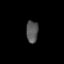
Tissue: lung
Cell type: T cells
Senescence score: 0.2183
Nuclear area (px): 259
Mean DAPI intensity: 86.537